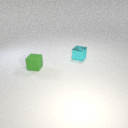
small green rubber cube to the left of small cyan metal cube